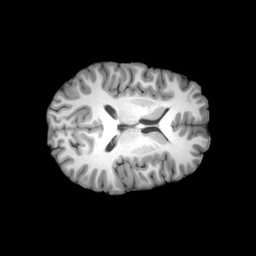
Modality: T1w
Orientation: axial